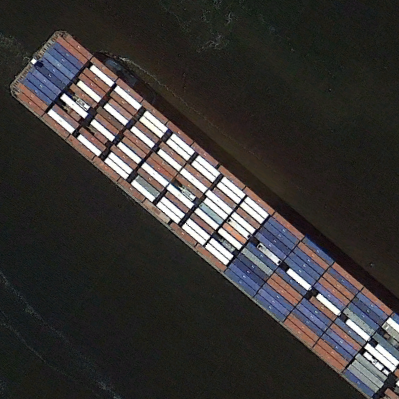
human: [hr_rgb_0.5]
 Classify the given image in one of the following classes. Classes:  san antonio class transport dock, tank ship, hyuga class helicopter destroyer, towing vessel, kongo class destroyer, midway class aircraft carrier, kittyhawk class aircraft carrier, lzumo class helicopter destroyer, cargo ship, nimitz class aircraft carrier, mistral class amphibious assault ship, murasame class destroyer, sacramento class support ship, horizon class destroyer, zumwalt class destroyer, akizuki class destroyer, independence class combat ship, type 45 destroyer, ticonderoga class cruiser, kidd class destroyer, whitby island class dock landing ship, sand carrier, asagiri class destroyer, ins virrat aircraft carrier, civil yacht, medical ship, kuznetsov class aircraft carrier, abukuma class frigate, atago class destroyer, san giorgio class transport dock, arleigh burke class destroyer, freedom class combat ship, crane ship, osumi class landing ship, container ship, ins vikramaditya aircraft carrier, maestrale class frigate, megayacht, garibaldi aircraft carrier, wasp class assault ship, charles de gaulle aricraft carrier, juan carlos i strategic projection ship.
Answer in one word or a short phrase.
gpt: Container ship